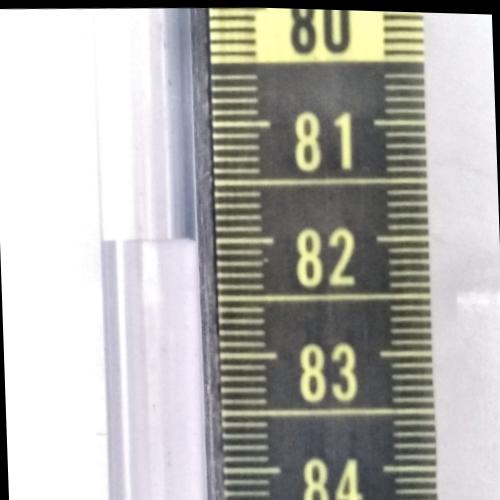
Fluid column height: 82.0 cm